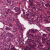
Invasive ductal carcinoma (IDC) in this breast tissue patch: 1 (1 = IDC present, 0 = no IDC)